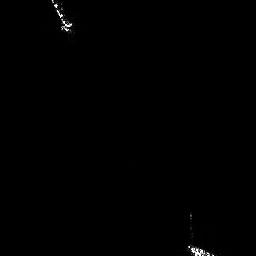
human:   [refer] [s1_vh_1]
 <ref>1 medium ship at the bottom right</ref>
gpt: <box>[[71, 80, 84, 99, 0]]</box>